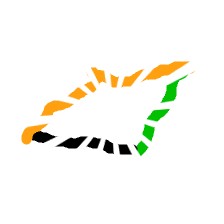
Shape: parallelogram